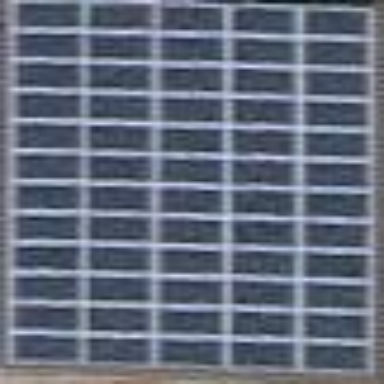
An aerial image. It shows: Solar photovoltaic panel generator.